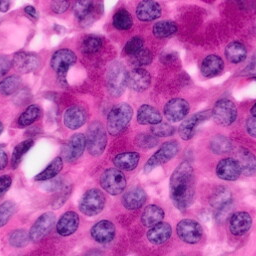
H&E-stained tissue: Pancreatic